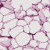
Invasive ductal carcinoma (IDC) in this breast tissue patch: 0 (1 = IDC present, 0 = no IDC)